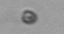
Label: nanoplankton_mix